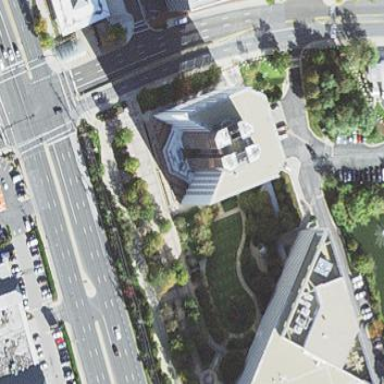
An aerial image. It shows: Commercial building.